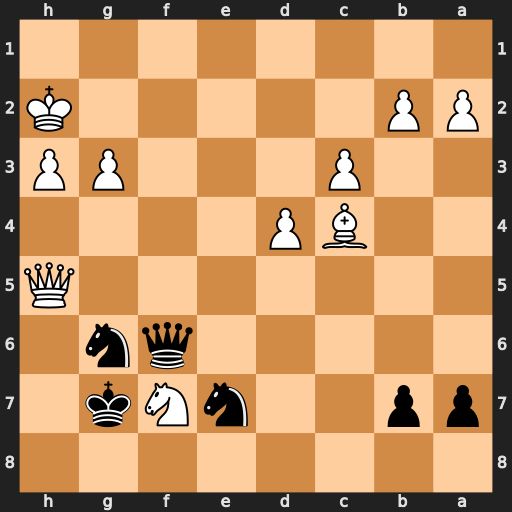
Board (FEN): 8/pp2nNk1/5qn1/7Q/2BP4/2P3PP/PP5K/8
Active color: b
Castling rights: -
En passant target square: -
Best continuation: Qf2+ Kh1 Nf5 Qxf5 Qxf5